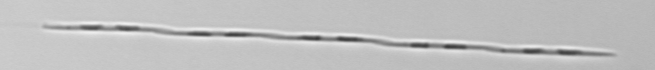
Label: Pseudo-nitzschia